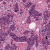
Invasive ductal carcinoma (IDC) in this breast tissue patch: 0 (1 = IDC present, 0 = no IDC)